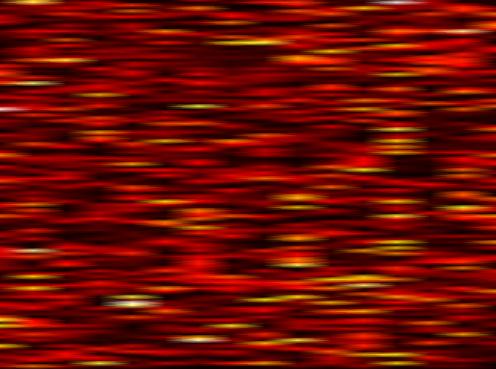
Label: UFMC